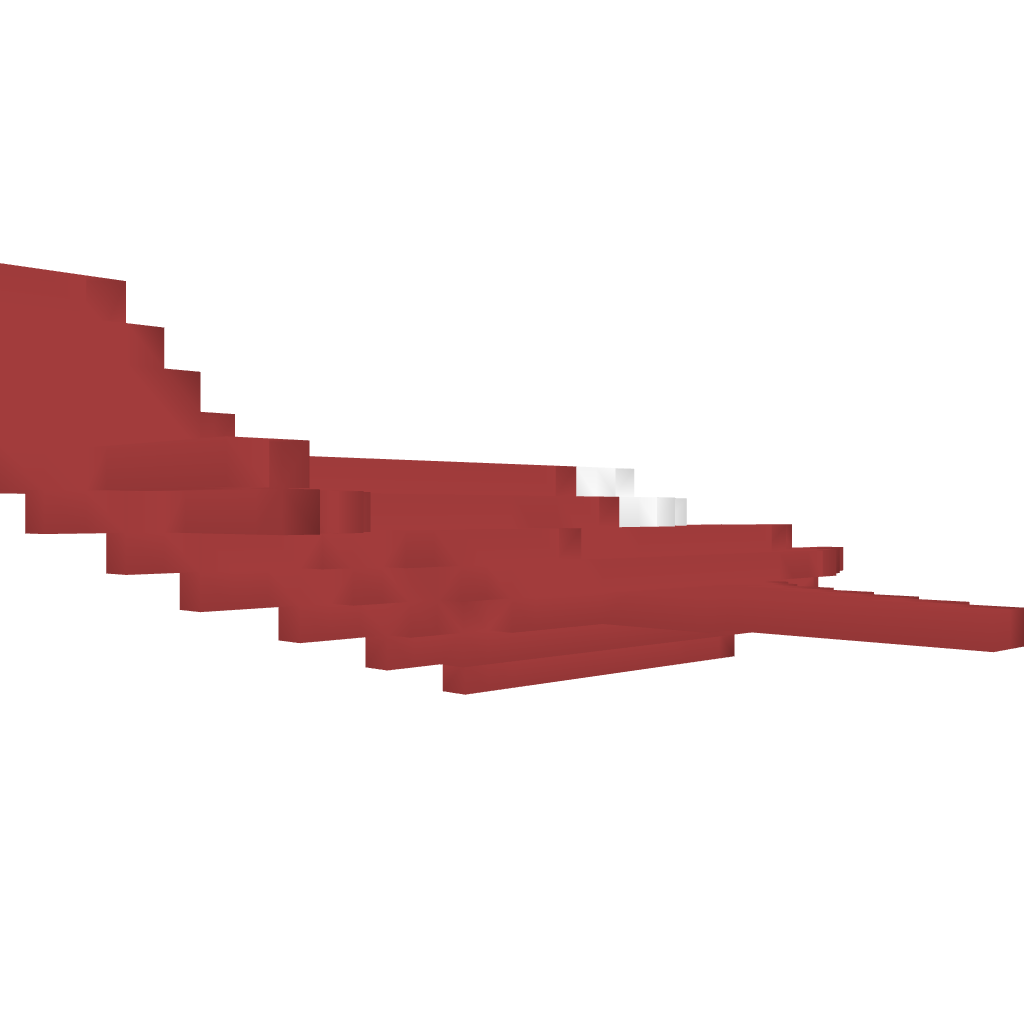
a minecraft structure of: P-51 Mustang bad low quality